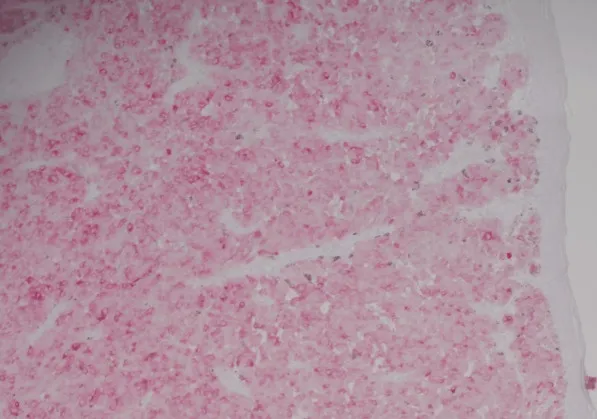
MART-1 stained cells (H&E X10).
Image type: pathology (h&e)